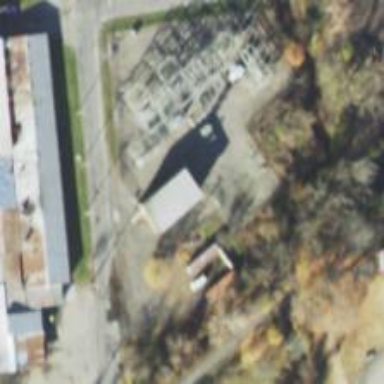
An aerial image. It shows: Distribution-level power substation.